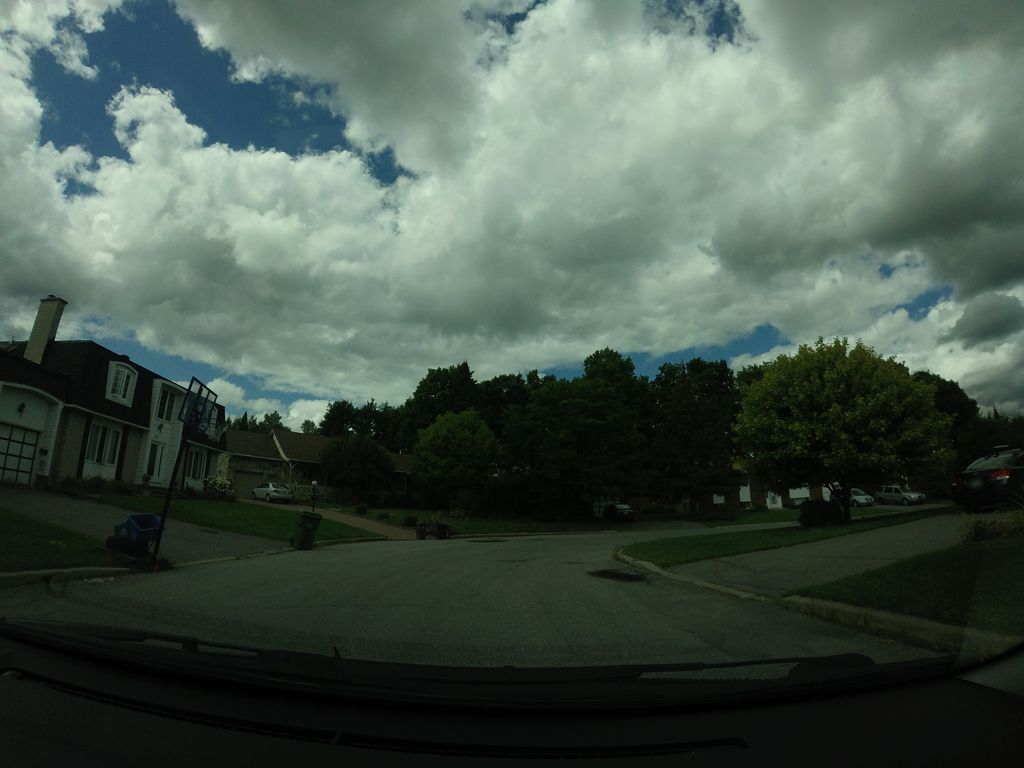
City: ottawa-gatineau